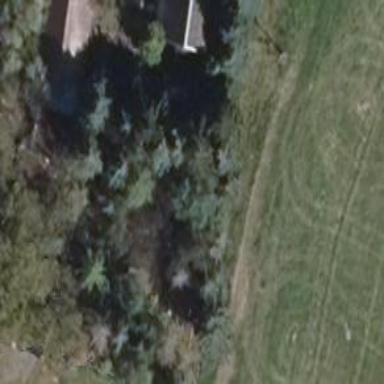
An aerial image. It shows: Deciduous tree with broadleaved leaves.